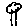
Label: tree